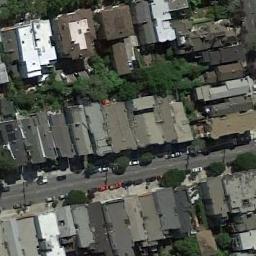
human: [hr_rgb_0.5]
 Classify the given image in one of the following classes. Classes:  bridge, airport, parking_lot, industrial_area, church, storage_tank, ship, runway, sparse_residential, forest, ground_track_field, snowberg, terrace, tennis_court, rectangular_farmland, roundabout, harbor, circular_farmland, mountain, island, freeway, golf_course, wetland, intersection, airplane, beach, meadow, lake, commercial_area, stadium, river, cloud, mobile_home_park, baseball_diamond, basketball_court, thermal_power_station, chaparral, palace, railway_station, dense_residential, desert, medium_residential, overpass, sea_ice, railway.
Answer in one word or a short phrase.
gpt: dense_residential